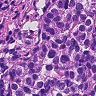
Metastatic tissue present: yes